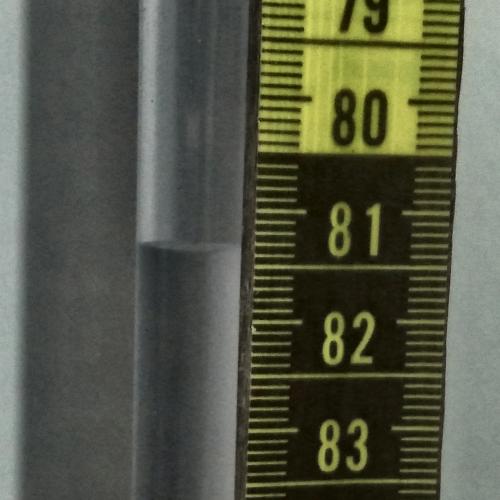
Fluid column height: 81.3 cm